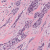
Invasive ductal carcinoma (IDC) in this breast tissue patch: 1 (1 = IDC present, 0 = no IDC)